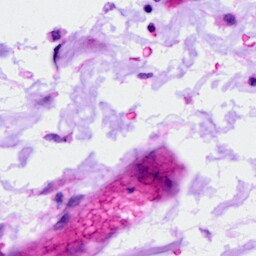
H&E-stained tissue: Ovarian